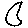
Label: moon